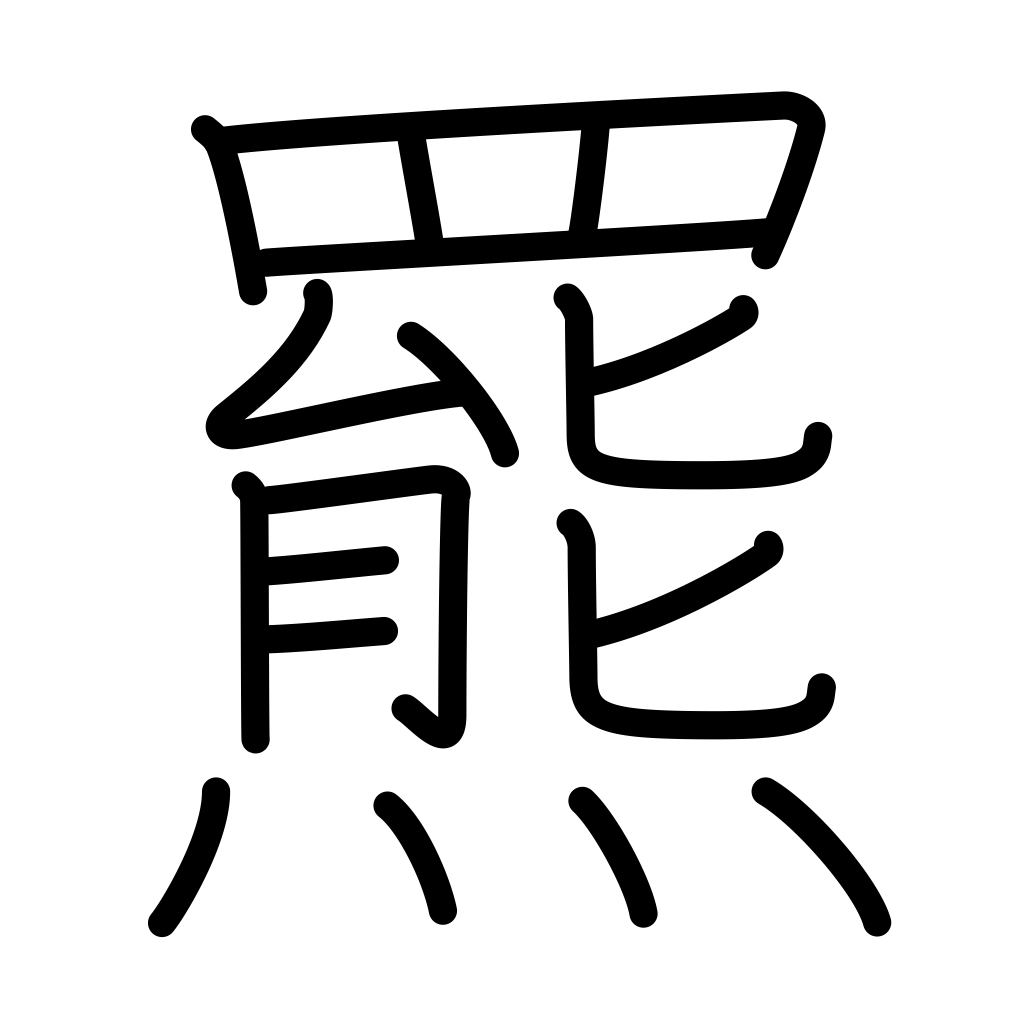
Meaning: brown bear